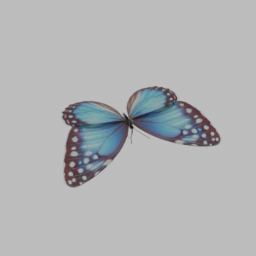
Label: animals